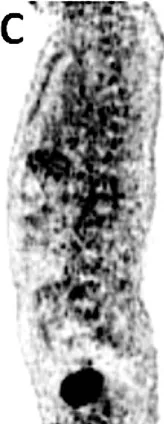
(E) A chest X-ray showed a left anterior mediastinal tumor with illuminated edges.
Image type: radiology (x_ray)